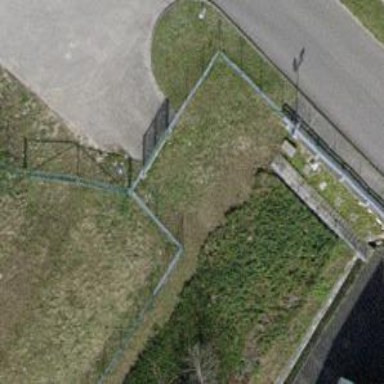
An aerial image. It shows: Gate.